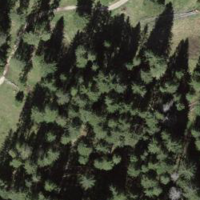
EUNIS habitat code: 43
Species observed at this site:
Caltha palustris